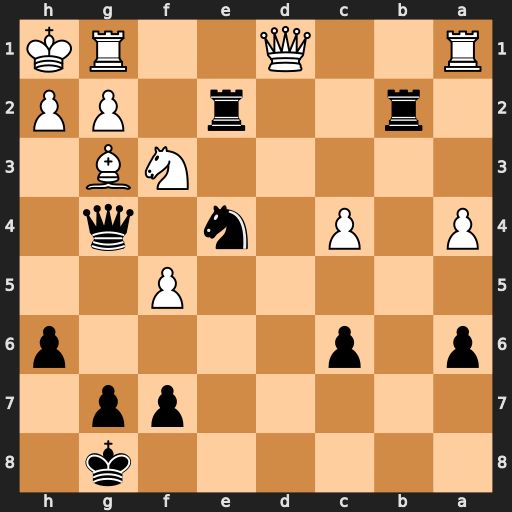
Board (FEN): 6k1/5pp1/p1p4p/5P2/P1P1n1q1/5NB1/1r2r1PP/R2Q2RK
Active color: b
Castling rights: -
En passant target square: -
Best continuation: Nxg3+ hxg3 Qxf3 Qxe2 Qxe2